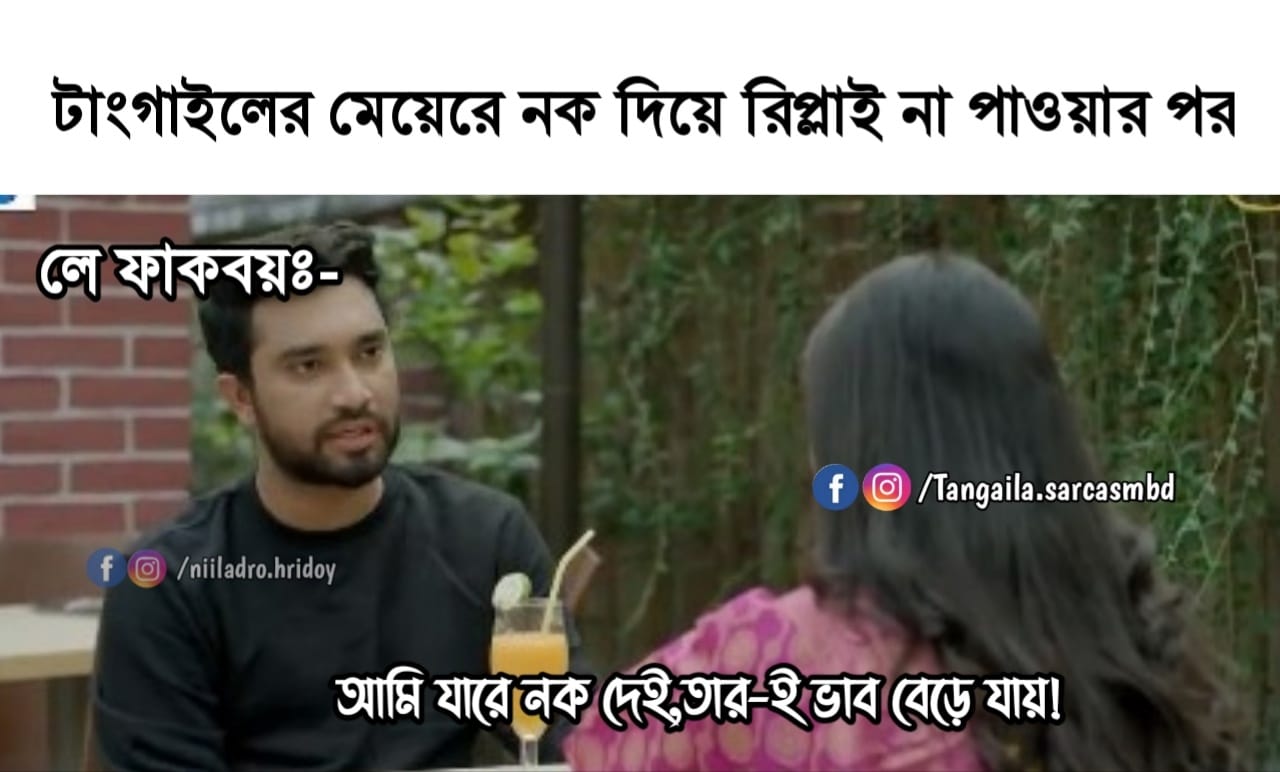
Caption: টাংগাইলের   মেয়েরে নক দিয়ে রিপ্লাই না পাওয়ার পর    লে ফাকবয়ঃ  আমি যারে নক দেই , তার-ই ভাব বেড়ে যায় !
Label: non-hate